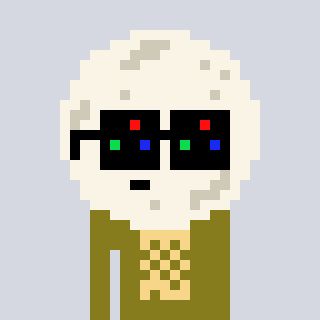
a pixel art character with square black sunglasses, a moon-shaped head and a gunk-colored body on a cool background